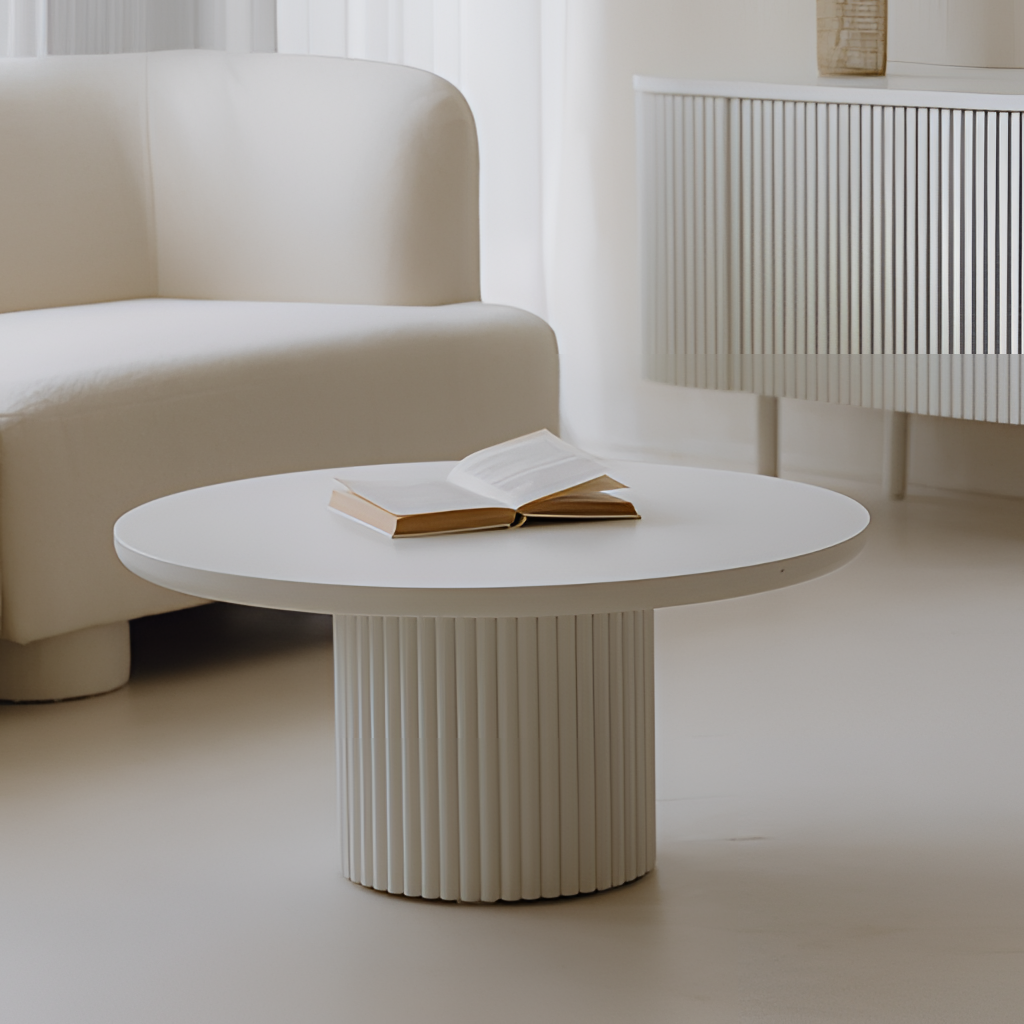
living room, wood coffee table, minimalist, beige wood flooring, with plank pattern, paint wallpaper, with solid pattern